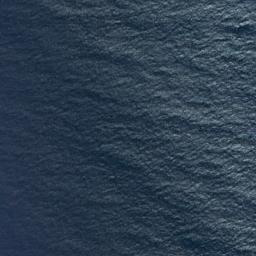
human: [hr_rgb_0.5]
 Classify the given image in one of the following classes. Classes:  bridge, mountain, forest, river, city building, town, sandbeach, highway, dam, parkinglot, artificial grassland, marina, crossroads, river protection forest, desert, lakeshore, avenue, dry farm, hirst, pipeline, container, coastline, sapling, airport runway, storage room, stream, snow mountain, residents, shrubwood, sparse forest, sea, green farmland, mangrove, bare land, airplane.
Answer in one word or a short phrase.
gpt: sea